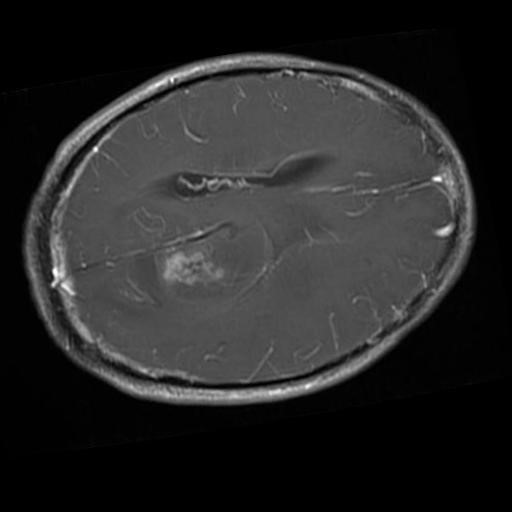
Label: brain_glioma